Field crop: tomato
Growth stage: 1
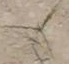
Species: cyperus